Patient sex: F
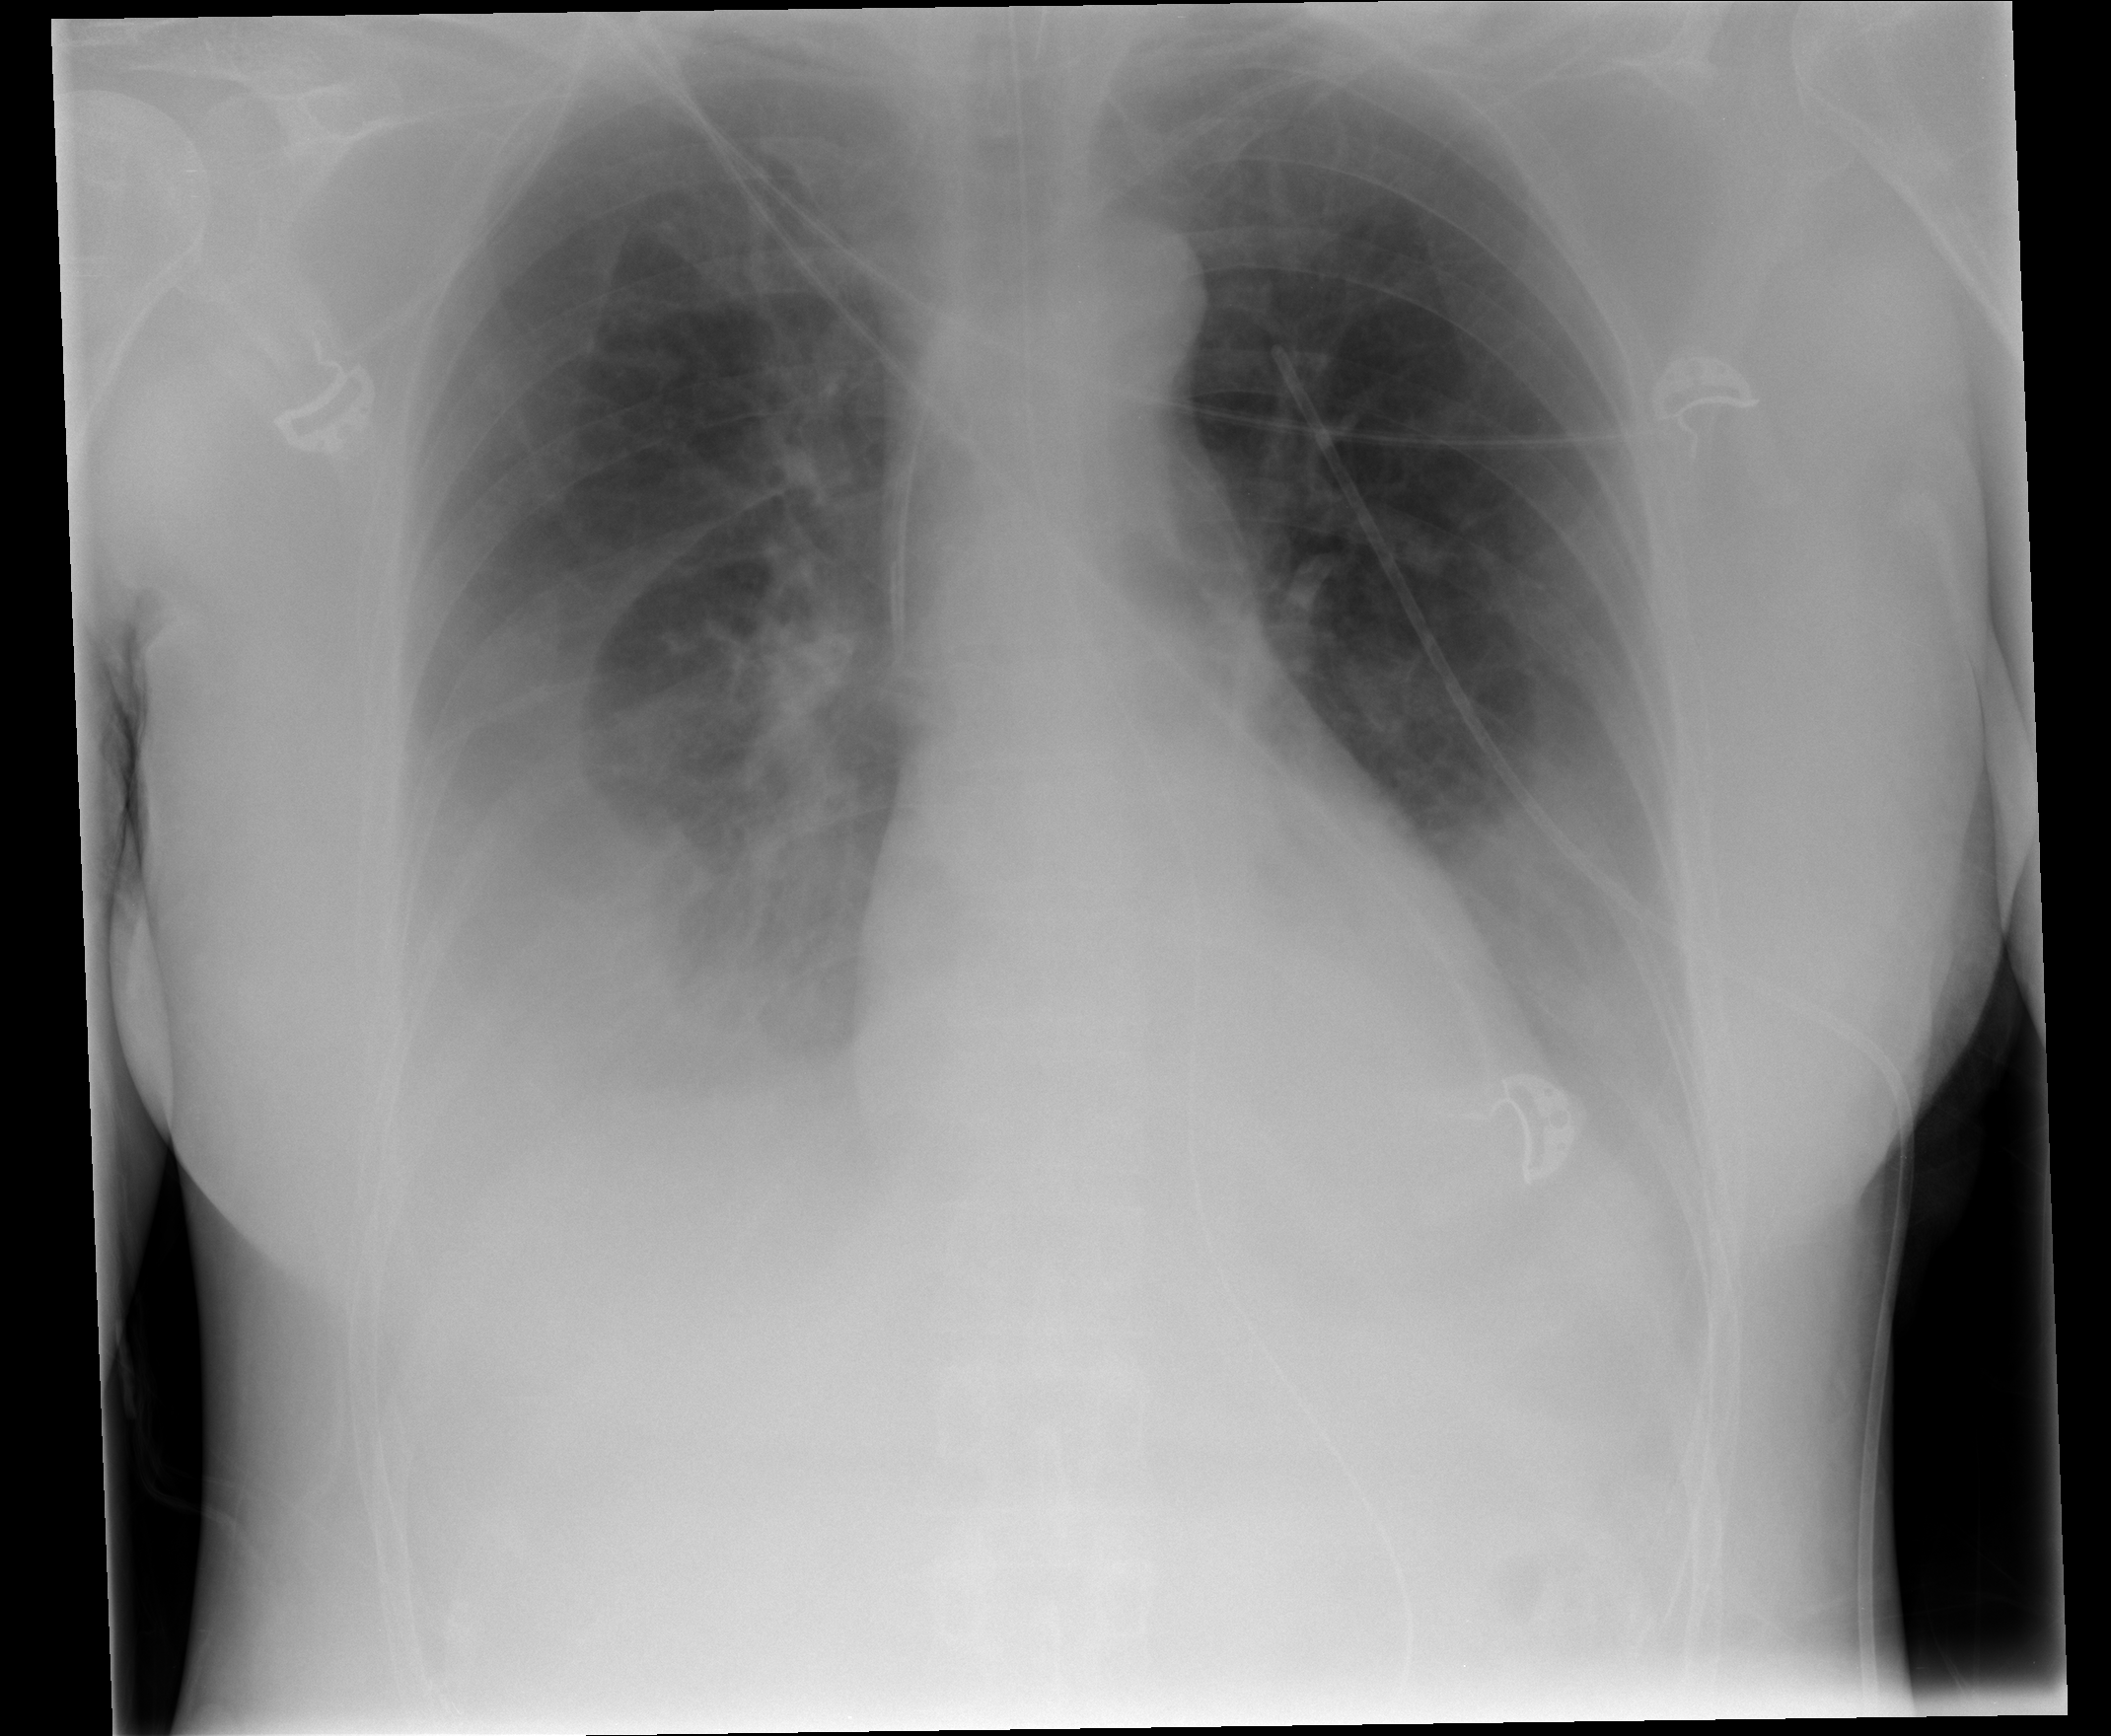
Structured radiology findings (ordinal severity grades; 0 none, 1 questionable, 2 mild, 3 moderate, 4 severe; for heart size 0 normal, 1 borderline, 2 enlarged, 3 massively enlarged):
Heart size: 0
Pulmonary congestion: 1
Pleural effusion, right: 3
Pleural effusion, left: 3
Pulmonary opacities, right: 0
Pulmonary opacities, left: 0
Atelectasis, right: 2
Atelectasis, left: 2